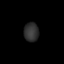
Tissue: lung
Cell type: Endothelial cells
Senescence score: 0.201
Nuclear area (px): 277
Mean DAPI intensity: 47.451